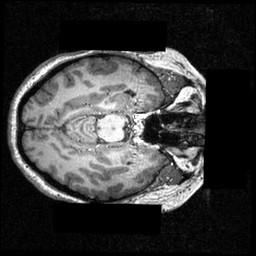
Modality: T1w
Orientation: axial
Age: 21
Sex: female
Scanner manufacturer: siemens
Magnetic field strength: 3.951 T
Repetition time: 1.5 s
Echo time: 0.00335 s